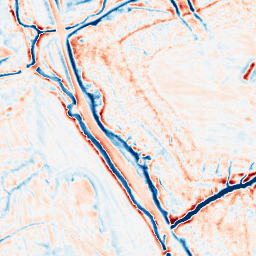
Category: edge_preserving
Decomposition family: bilateral
Decomposition parameters: d: 15
sigma_color: 25
sigma_space: 100
Upsampling method: quadratic
Upsampling parameters: scale: 2
Upsampling scale: 2